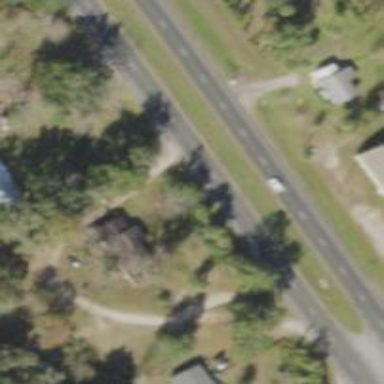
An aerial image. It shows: Abandoned road.